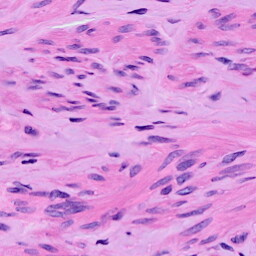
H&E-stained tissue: Ovarian